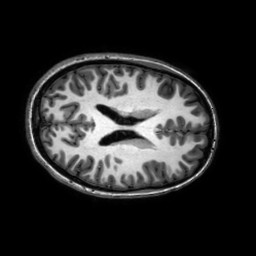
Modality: T1w
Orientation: axial
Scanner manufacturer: philips
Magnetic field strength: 3 T
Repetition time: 0.0096 s
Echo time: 0.0046 s